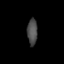
Tissue: skin
Cell type: Epithelial cells
Senescence score: 0.7833
Nuclear area (px): 265
Mean DAPI intensity: 74.46